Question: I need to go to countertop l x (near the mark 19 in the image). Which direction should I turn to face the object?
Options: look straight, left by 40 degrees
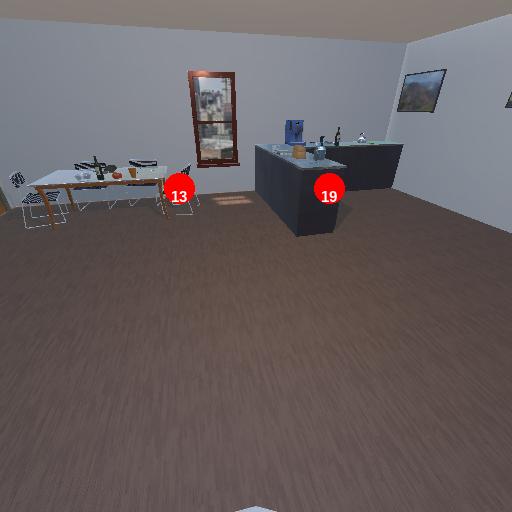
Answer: look straight